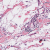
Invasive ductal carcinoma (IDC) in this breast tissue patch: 0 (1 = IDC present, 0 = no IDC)